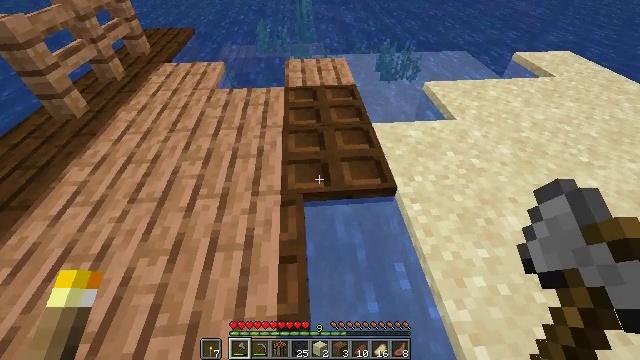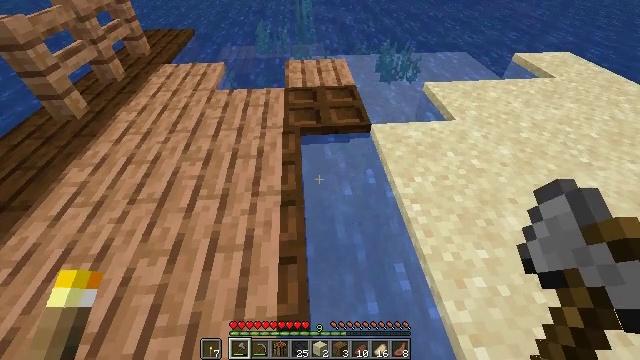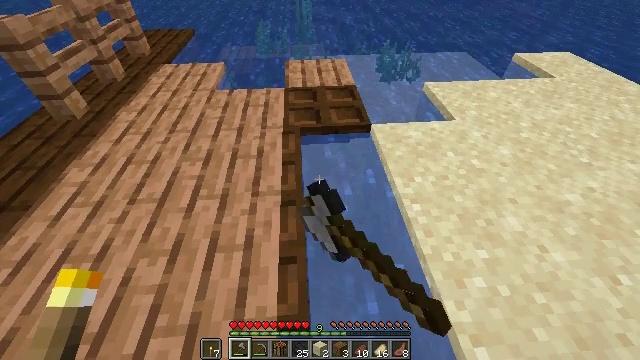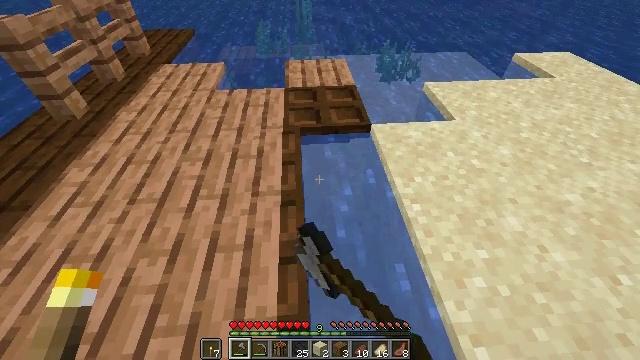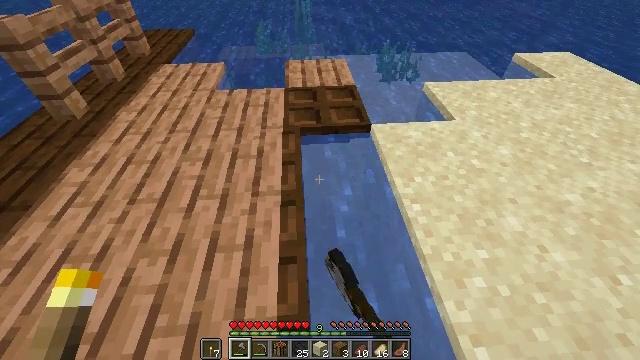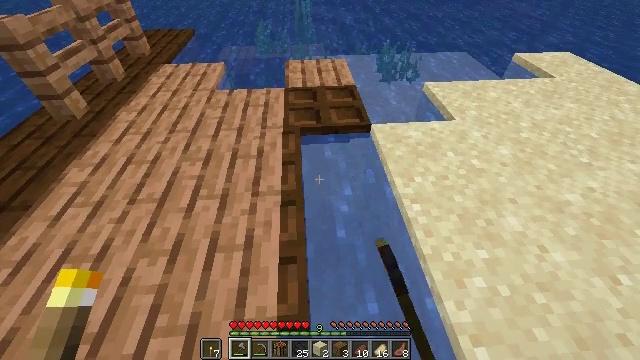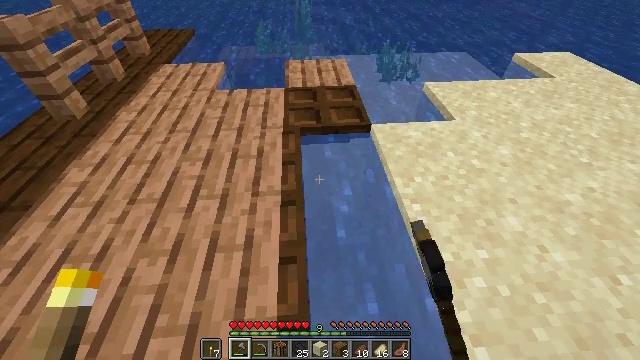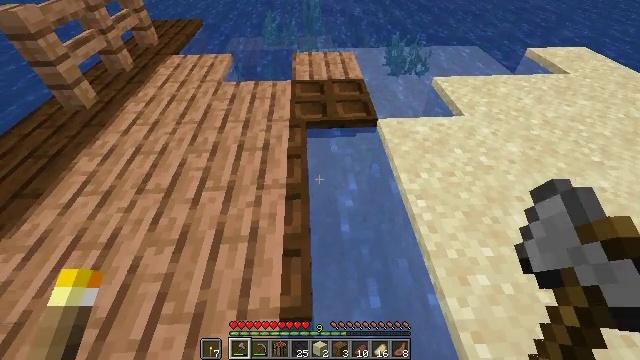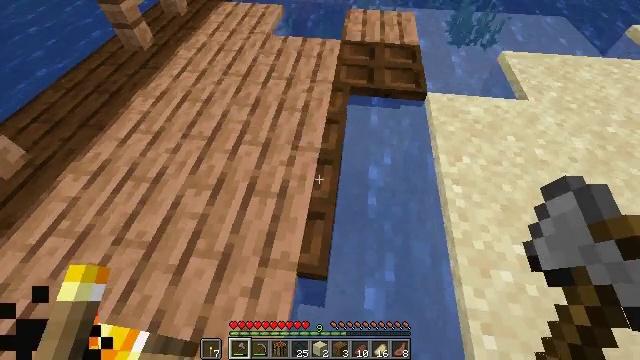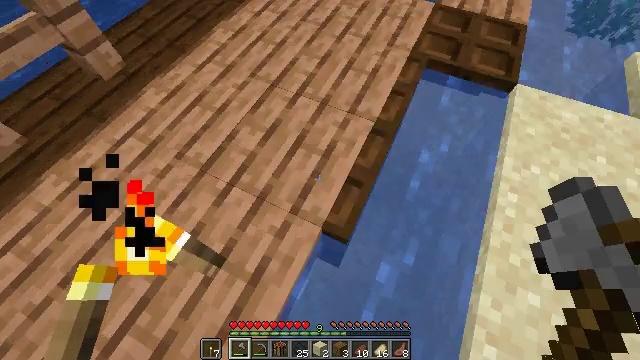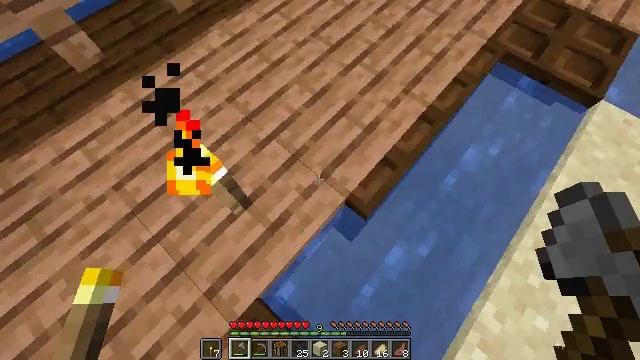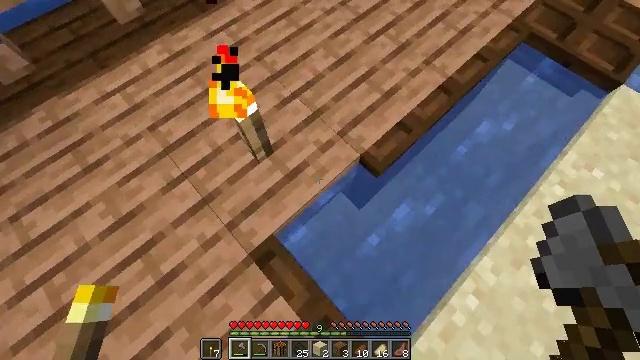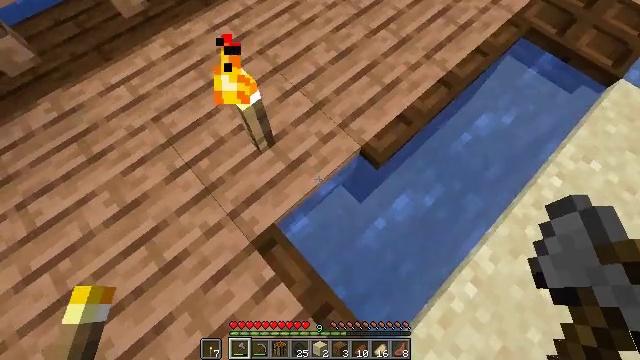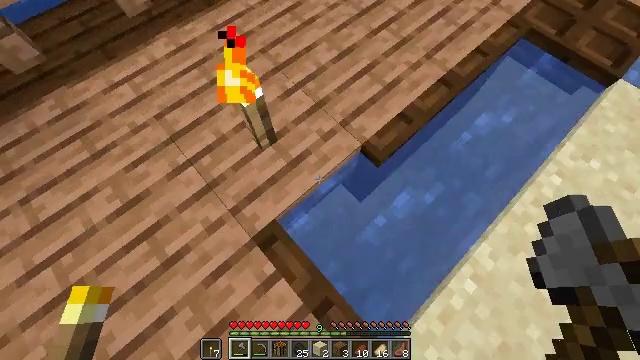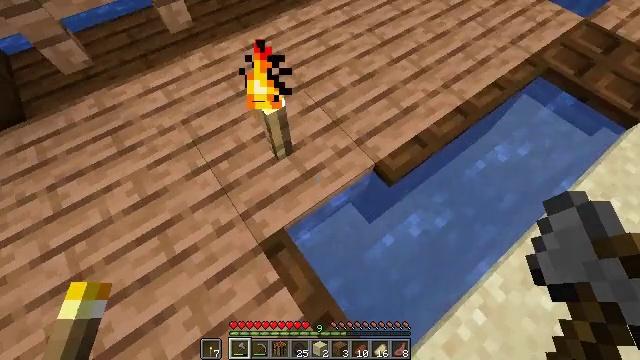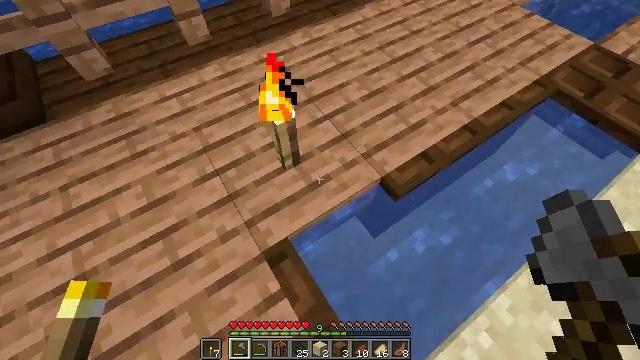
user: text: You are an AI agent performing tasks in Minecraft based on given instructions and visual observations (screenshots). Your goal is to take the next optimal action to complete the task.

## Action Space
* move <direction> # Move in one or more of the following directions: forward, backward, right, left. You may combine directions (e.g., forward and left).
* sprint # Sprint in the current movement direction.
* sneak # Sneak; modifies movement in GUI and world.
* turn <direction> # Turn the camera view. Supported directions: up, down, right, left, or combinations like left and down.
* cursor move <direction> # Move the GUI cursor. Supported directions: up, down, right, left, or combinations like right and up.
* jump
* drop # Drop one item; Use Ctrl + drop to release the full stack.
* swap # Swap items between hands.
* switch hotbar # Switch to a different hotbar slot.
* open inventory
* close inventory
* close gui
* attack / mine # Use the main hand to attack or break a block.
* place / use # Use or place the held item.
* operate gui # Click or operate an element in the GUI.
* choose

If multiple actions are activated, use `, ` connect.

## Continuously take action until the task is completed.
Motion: motion action
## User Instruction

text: Break the torch to collect it.
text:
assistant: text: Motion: use / place
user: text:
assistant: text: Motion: use / place
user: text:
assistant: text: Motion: use / place
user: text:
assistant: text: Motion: use / place
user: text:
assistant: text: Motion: no_op
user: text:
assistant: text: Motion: no_op
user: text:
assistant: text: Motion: turn left and down
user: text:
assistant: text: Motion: turn left and down
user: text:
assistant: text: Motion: move back, turn left and down
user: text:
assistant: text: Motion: move back, turn left and down
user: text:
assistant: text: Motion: move back, turn left and down
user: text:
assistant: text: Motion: no_op
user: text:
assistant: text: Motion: no_op
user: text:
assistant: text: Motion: turn left and up
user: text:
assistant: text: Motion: turn left and up
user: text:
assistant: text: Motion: turn left and up
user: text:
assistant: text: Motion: turn left and up
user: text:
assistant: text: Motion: turn left and up
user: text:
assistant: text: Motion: turn up
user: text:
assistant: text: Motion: no_op
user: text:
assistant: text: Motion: no_op
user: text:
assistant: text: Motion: attack / mine
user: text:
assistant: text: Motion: attack / mine
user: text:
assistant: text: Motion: attack / mine
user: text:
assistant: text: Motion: no_op
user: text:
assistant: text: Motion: no_op
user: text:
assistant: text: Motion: no_op